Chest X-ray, PA view. Patient: 71 years old, sex M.
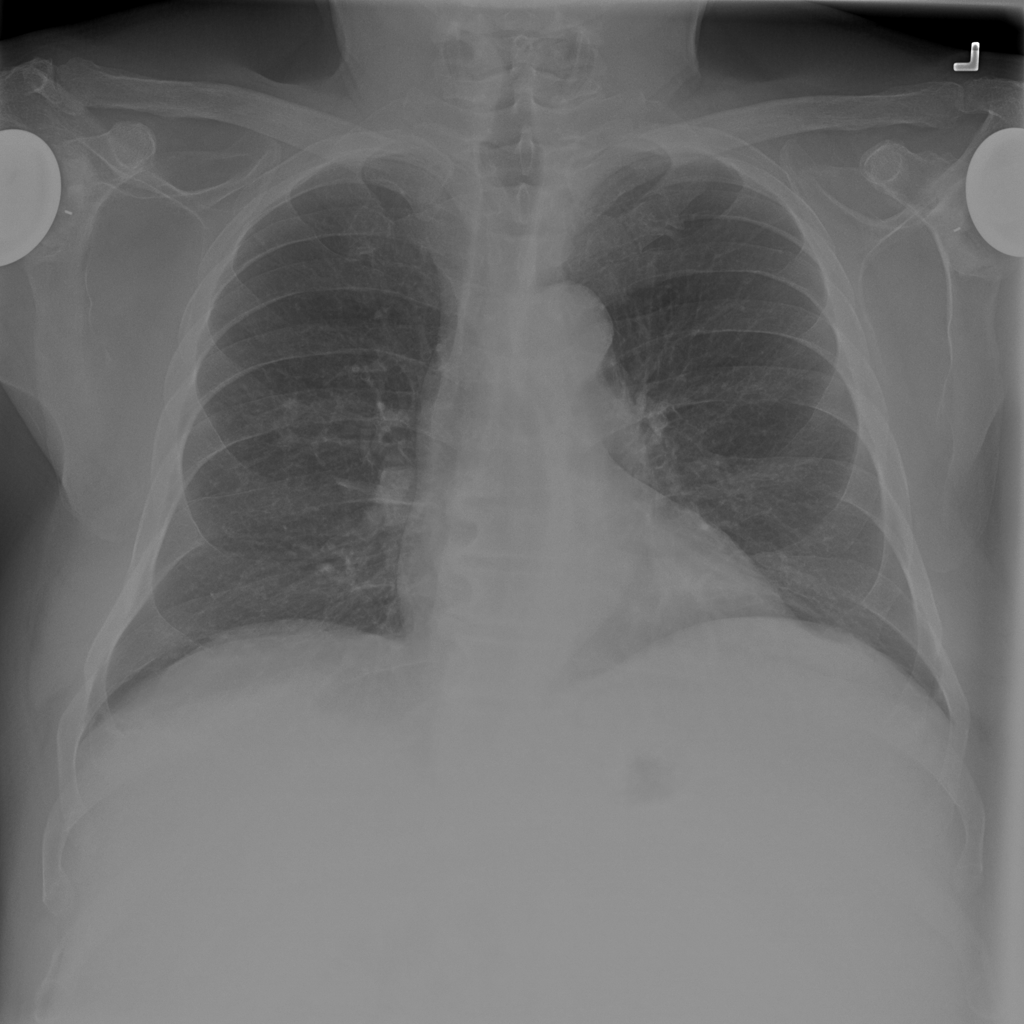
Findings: No Finding